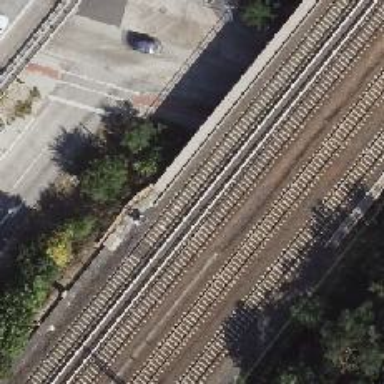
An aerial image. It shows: Bridge for light rail electrified railway.